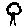
Label: tree